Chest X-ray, PA view. Patient: 47 years old, sex M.
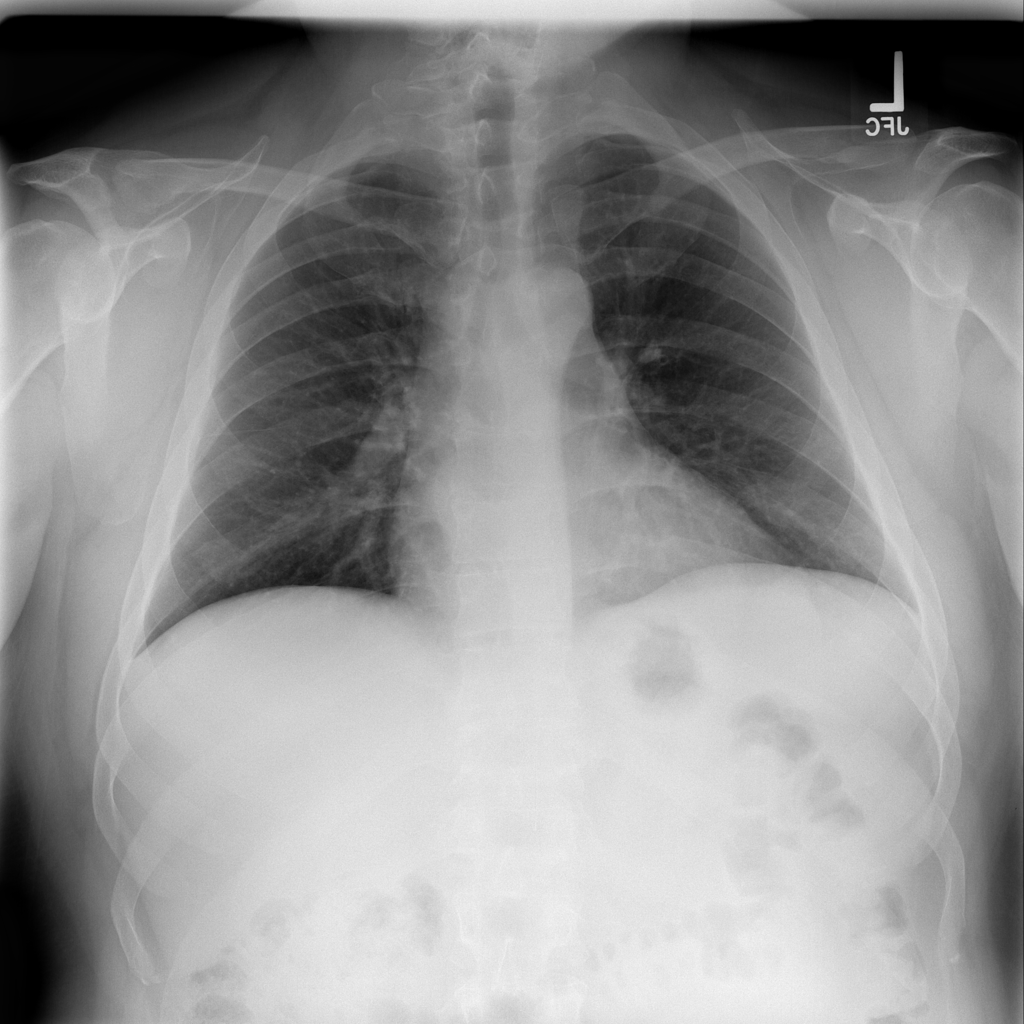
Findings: No Finding